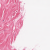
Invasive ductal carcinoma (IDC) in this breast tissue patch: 0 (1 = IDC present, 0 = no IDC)